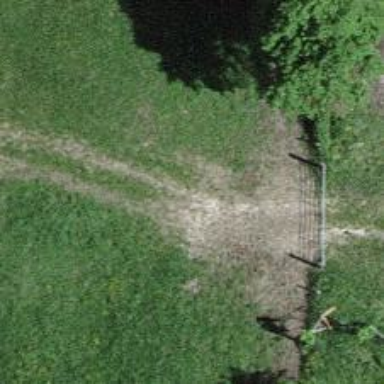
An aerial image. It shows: Grass track with grade 5 tracktype.